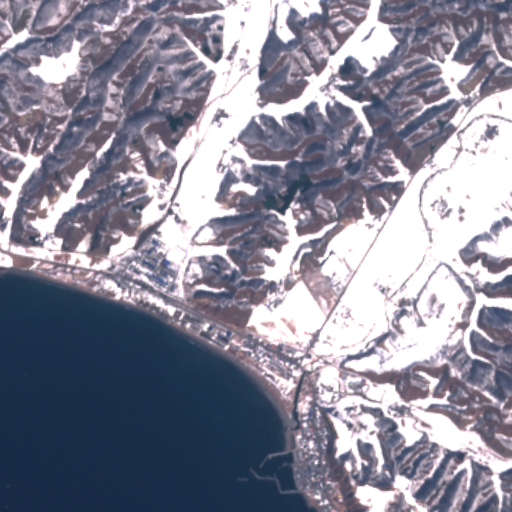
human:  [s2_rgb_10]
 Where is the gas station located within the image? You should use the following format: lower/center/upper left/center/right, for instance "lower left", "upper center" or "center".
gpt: The gas station is located in the lower center of the image.
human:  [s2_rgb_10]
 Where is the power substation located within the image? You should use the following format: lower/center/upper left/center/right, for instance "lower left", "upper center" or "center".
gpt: The power substation is located in the lower right of the image.
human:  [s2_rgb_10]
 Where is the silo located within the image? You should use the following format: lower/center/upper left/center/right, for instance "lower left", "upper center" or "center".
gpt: The silo is located in the center right of the image.
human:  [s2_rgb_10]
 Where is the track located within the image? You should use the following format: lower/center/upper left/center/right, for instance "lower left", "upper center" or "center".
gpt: The track is located in the center of the image.
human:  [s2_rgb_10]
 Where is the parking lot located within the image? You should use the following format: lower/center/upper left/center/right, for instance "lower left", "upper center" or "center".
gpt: There is no parking lot in the image.